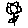
Label: flower